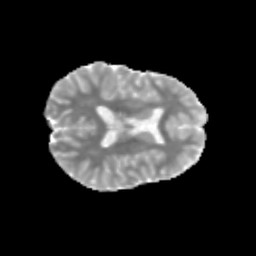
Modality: MD
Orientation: axial
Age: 12
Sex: female
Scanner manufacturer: siemens
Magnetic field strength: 3 T
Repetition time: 3.8 s
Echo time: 0.07 s